Interaction volume radius: 5 \u00c5
Interaction volume height: 15 \u00c5
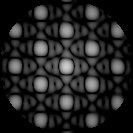
Disorder parameter: 0.06377